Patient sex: M
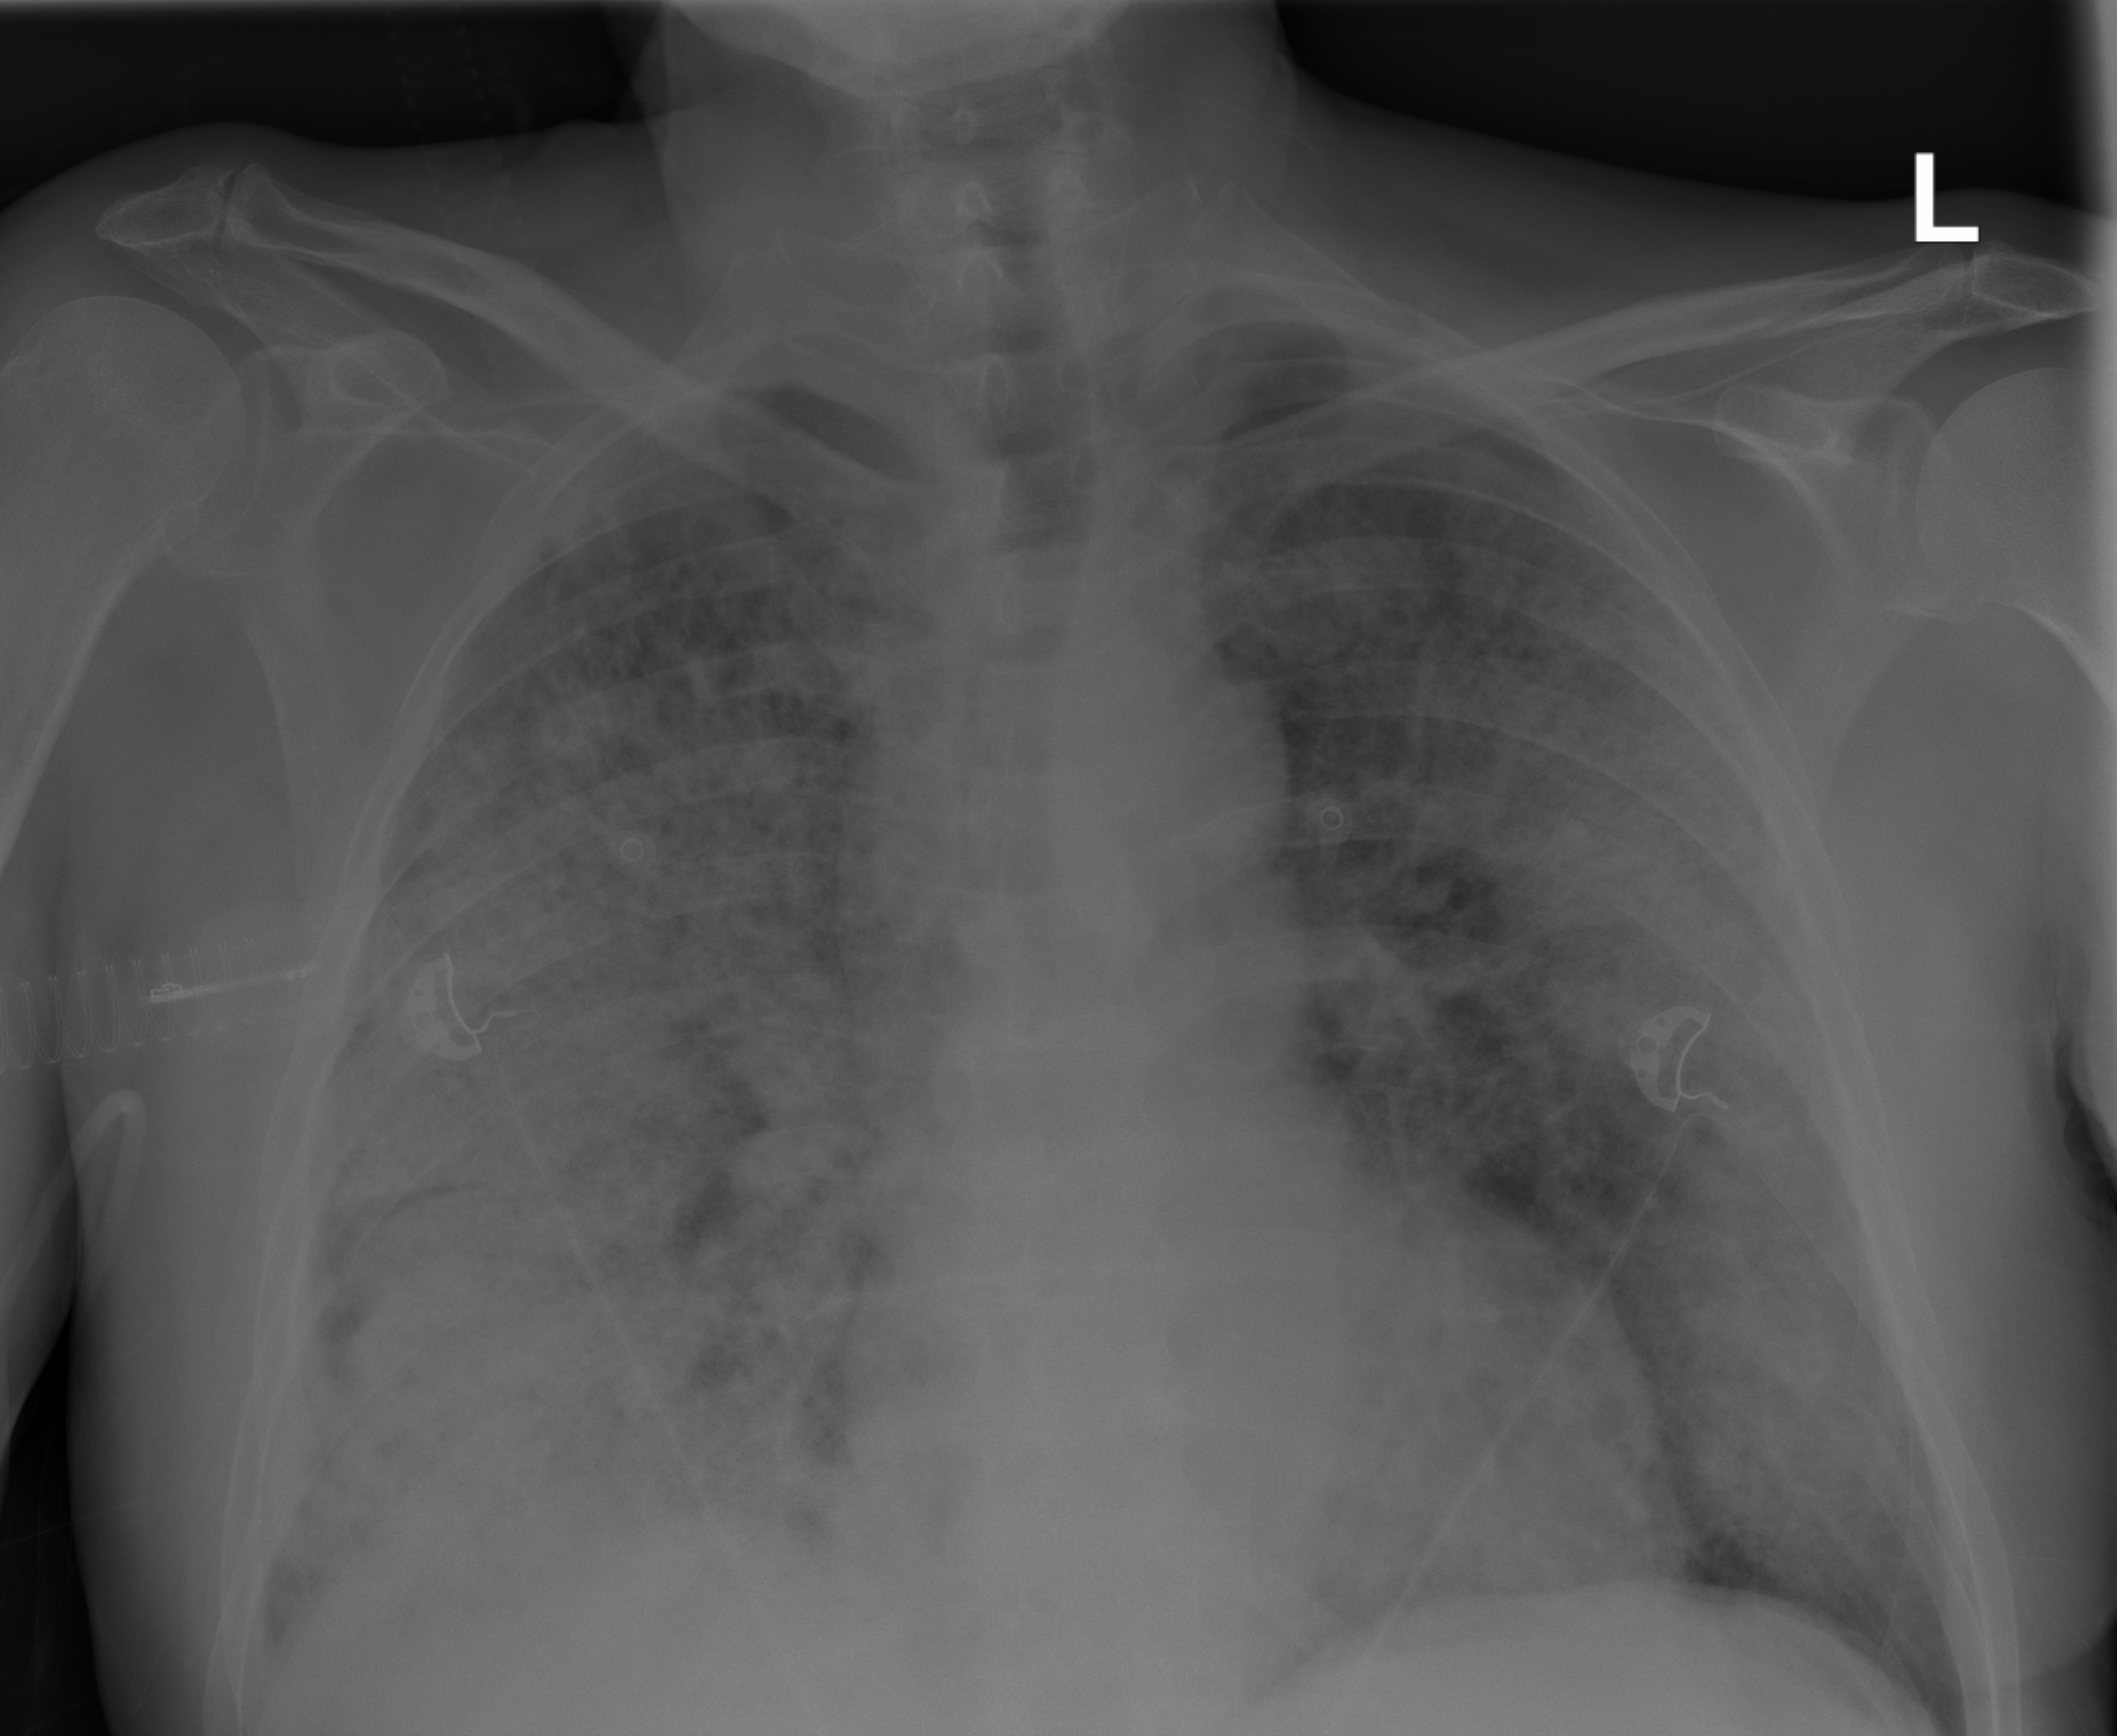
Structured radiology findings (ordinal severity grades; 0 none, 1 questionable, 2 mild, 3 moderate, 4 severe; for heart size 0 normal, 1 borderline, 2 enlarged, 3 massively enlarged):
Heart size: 0
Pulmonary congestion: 0
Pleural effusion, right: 2
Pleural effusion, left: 0
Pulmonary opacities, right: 4
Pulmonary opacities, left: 3
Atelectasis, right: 2
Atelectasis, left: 0